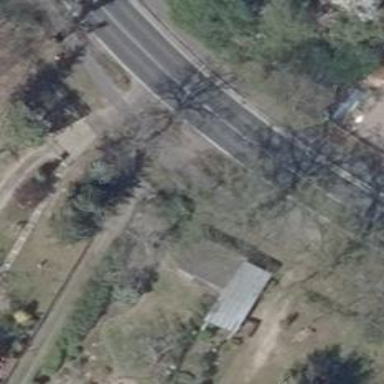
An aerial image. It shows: Driveway.